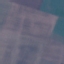
Label: AnnualCrop